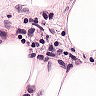
Metastatic tissue present: yes